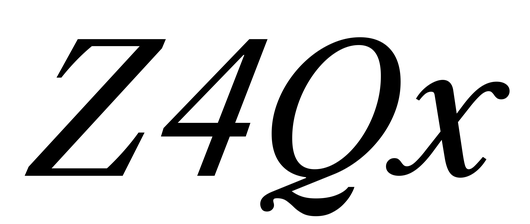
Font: LibreCaslonText-Italic_Italic